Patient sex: M
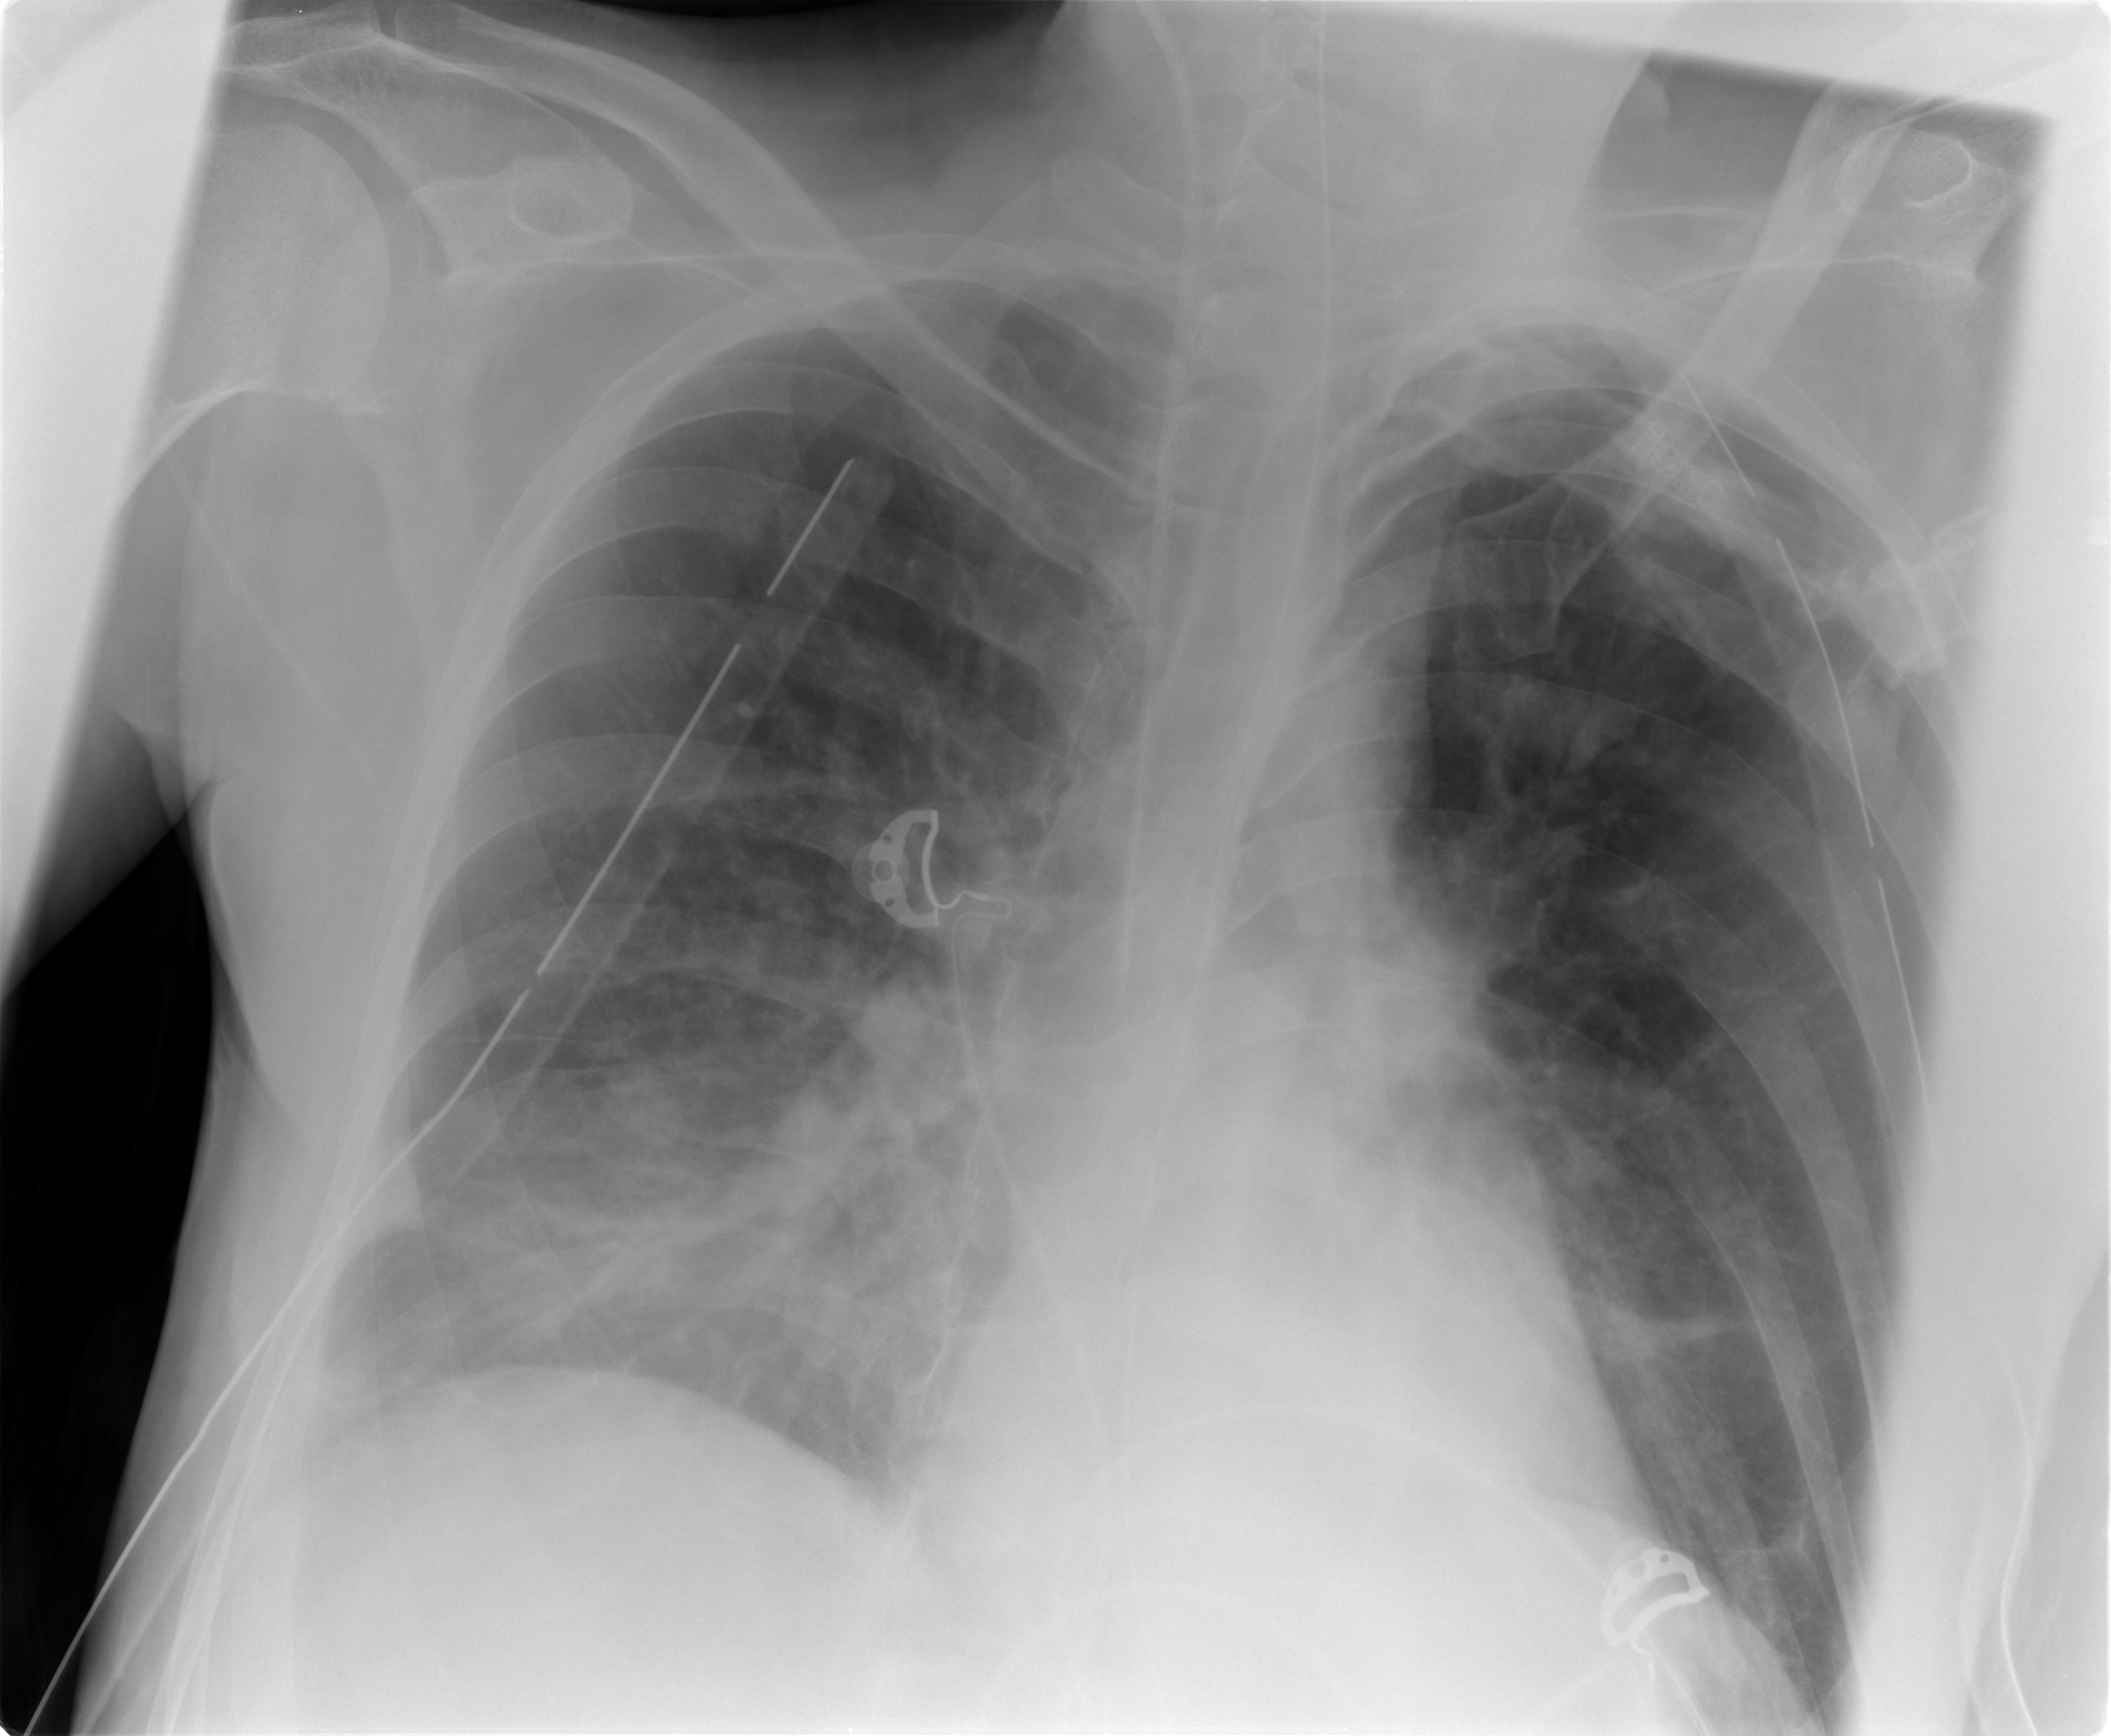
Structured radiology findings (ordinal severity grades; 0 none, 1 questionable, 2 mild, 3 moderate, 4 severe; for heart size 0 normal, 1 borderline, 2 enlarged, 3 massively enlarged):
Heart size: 0
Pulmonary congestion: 2
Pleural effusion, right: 2
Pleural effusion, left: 2
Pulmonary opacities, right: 2
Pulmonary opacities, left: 2
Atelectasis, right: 2
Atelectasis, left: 2